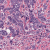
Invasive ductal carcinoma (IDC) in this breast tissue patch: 1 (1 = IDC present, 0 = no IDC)